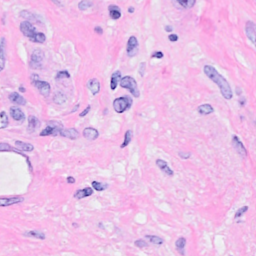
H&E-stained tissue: Breast